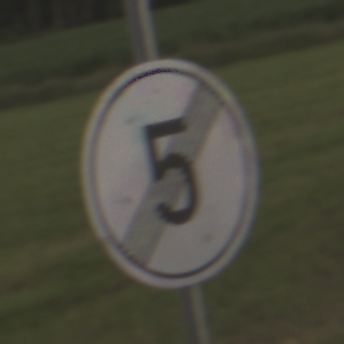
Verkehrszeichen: EndeGeschwindigkeit5
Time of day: SunriseSunset
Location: Outdoor (Nature)
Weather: Clear
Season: NotSpecified
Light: Natural